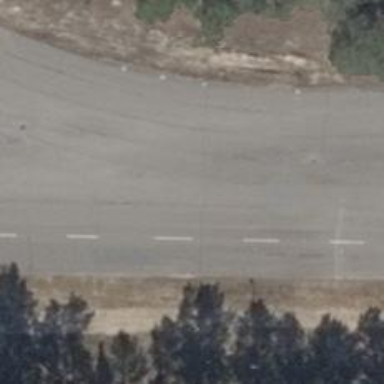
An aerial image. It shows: Raceway road.